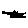
Label: star